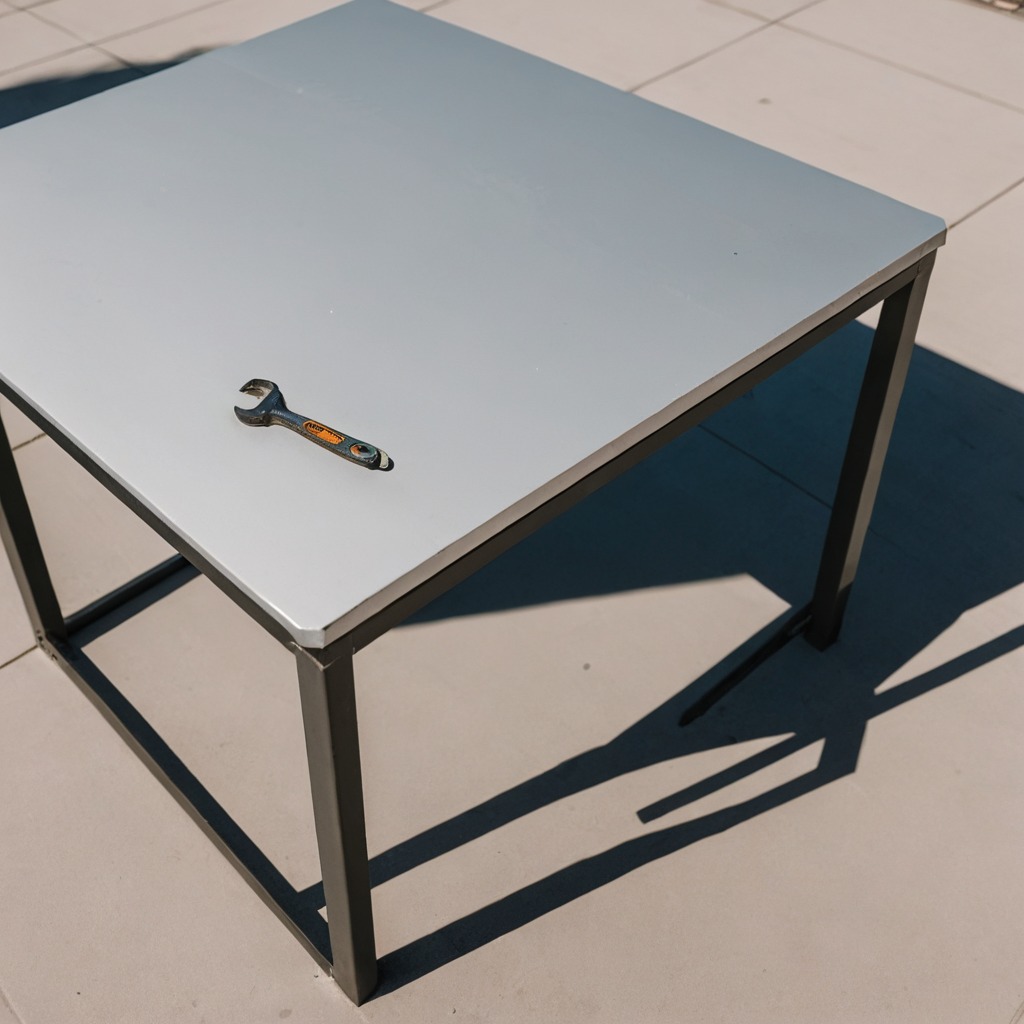
An wrench is lying on the table.